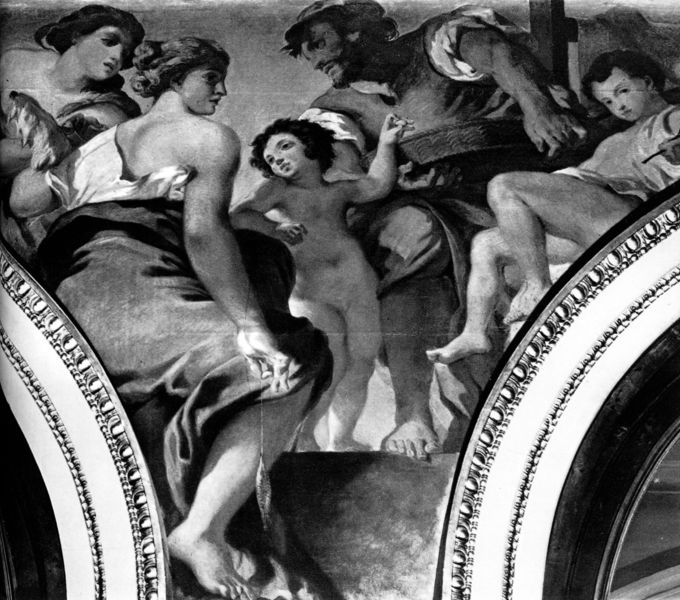
Titel: Frise de la Guerre
Künstler: Eugène Delacroix
Standort: Paris, Palais Bourbon (EU - F - Ile-de-France)
Schlagwörter: akt, fuß, himmel, mann, nackt, weiß, frauen, frau, hut, kleid, männer, schwarz, gürtel, ornament, bart, architektur, arm, stein, kind, schulter, kinder, putto, bein, bogen, rundbogen, detail, wandgemälde, wandmalerei, korb, balken, stufe, faden, podest, foto, bögen, gewölbe, schwarzweiß, zwickel, fisch, jesus, deckengemälde, fresko, wandbild, fresco, angelschnur, deckenmalerei, barrock, freske, spule, zwickelfeld, rochen, gärtel